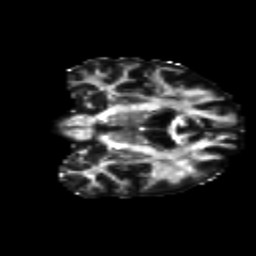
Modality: FA
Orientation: coronal
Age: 48
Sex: female
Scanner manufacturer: siemens
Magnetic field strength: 3 T
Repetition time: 8.6 s
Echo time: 0.095 s